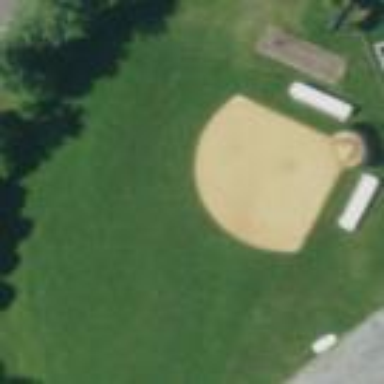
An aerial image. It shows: Softball pitch for leisure land activities.